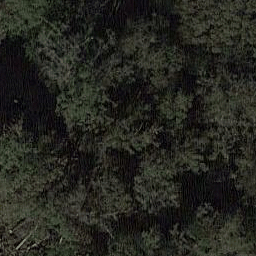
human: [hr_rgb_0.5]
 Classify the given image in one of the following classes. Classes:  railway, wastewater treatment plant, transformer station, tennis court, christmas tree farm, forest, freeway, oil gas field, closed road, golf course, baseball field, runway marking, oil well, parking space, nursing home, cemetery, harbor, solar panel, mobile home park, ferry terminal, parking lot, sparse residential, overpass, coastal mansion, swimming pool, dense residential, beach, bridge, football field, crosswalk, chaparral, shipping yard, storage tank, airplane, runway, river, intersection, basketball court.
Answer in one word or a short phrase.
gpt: forest